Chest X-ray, PA view. Patient: 13 years old, sex F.
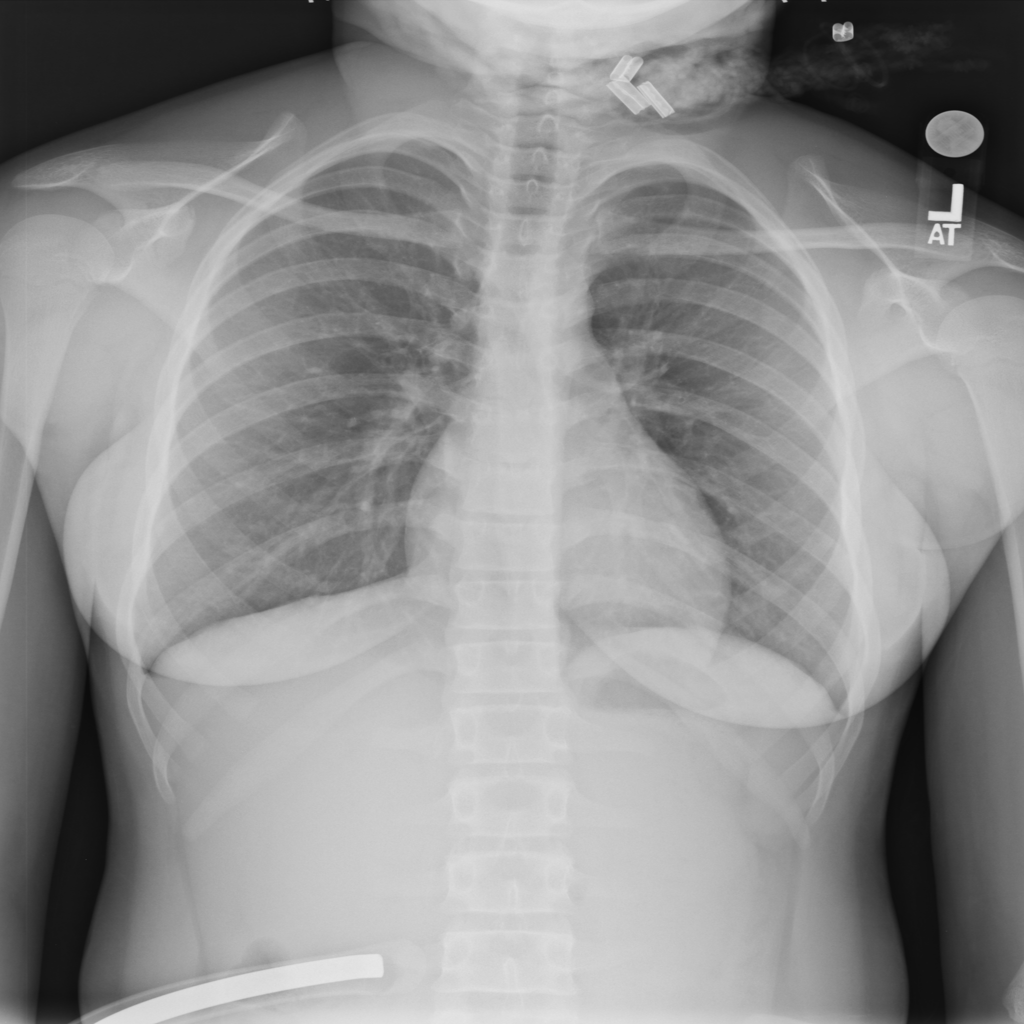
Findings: No Finding